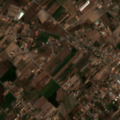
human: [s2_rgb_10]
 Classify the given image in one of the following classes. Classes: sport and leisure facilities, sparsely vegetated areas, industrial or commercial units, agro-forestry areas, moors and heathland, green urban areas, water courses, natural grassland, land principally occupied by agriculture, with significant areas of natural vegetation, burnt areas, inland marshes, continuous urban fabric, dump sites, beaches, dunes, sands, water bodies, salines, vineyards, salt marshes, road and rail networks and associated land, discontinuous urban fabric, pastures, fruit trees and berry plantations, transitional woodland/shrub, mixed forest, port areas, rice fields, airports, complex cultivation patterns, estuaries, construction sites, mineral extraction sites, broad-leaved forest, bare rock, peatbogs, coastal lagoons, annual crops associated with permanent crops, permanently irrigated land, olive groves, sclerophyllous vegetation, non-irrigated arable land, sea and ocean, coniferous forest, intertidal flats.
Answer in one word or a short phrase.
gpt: discontinuous urban fabric, complex cultivation patterns